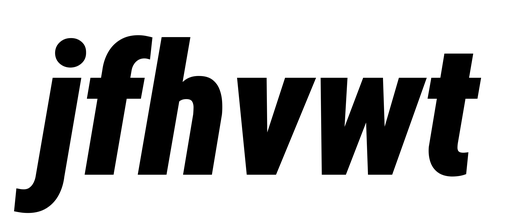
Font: Roboto-Italic_Condensed_Black_Italic